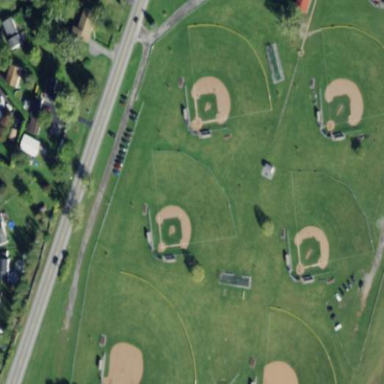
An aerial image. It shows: Baseball pitch for leisure land.